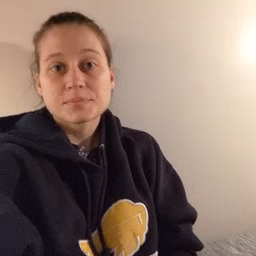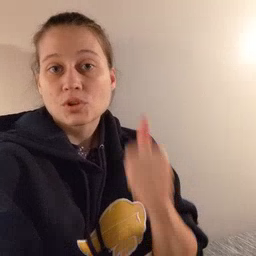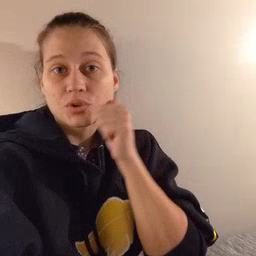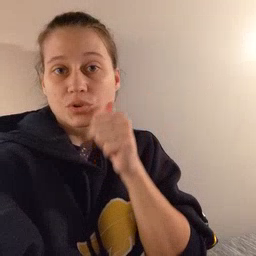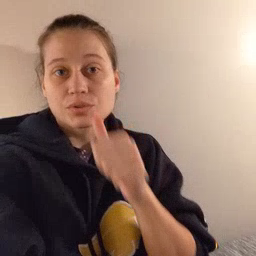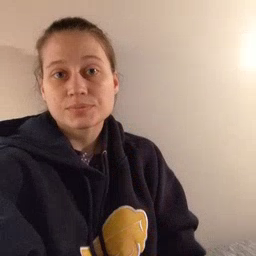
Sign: girl